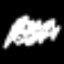
Label: squiggle